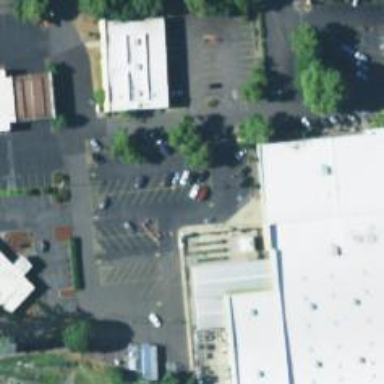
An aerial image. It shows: Parking space.